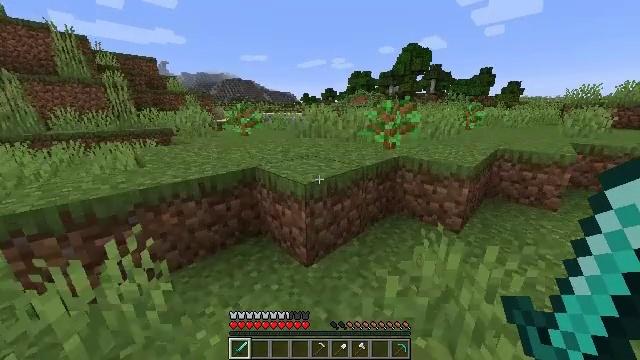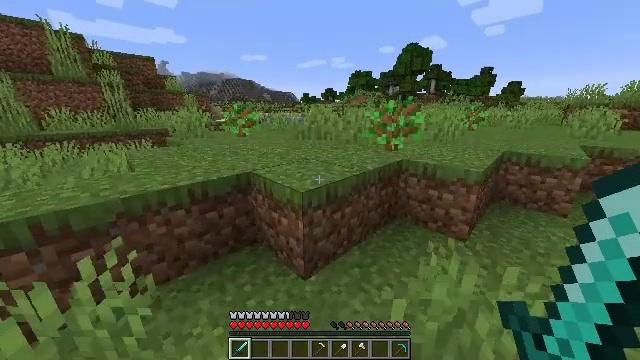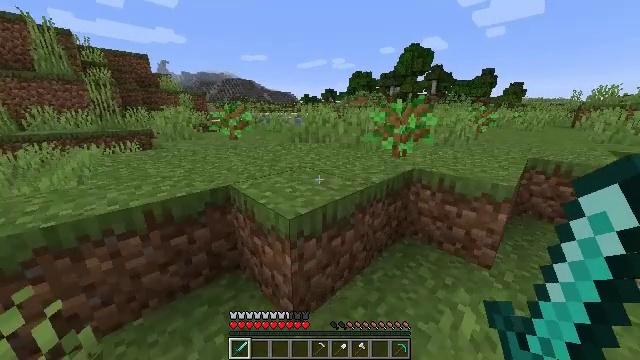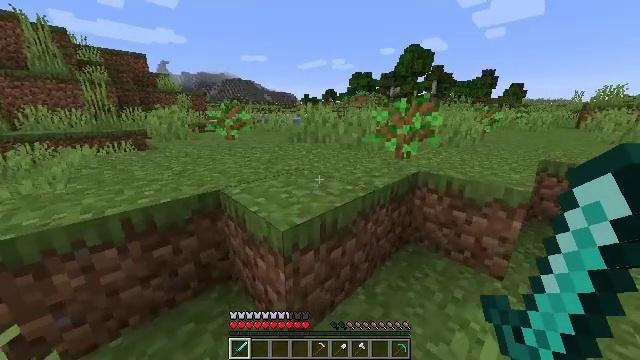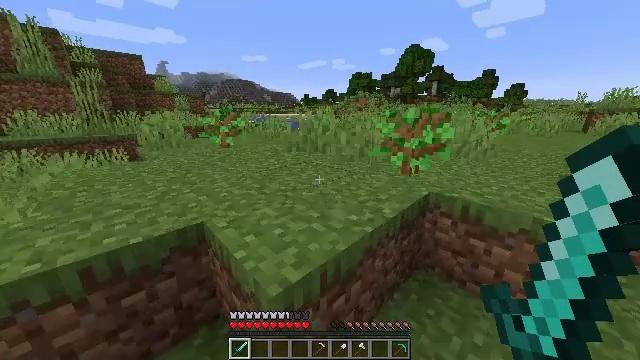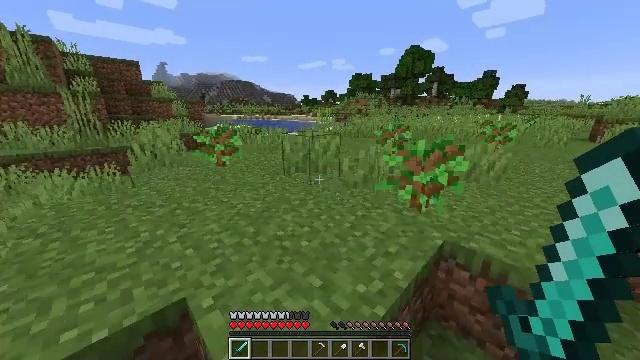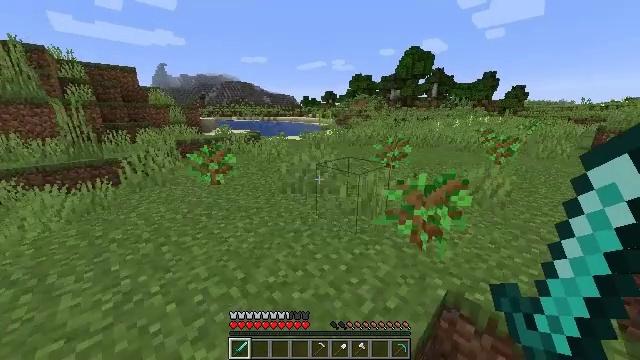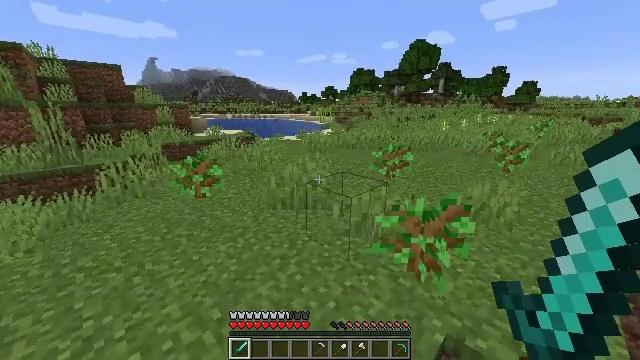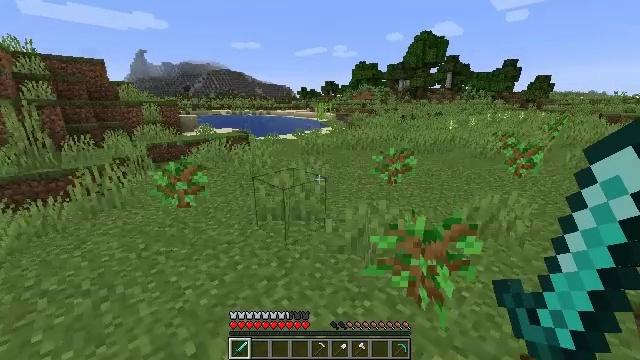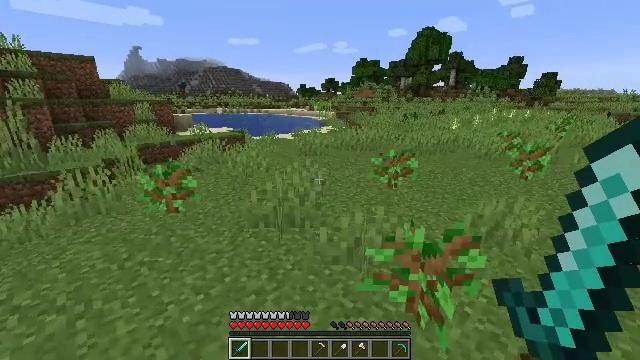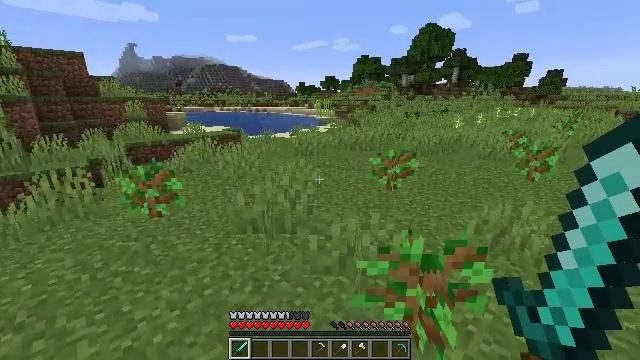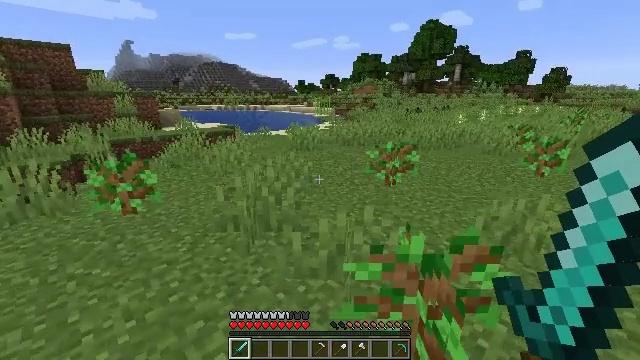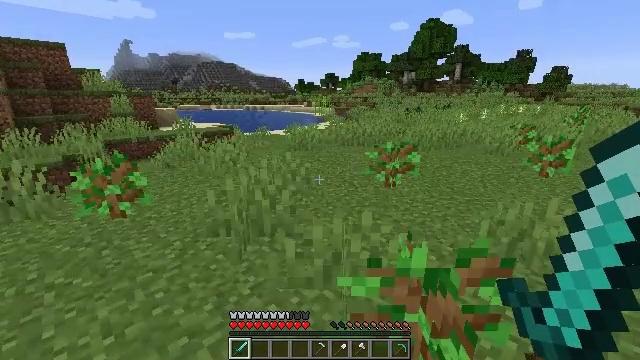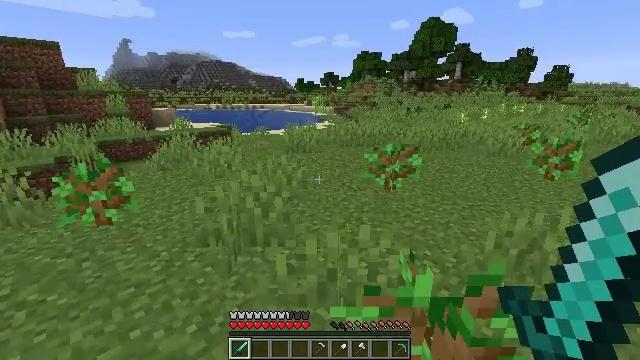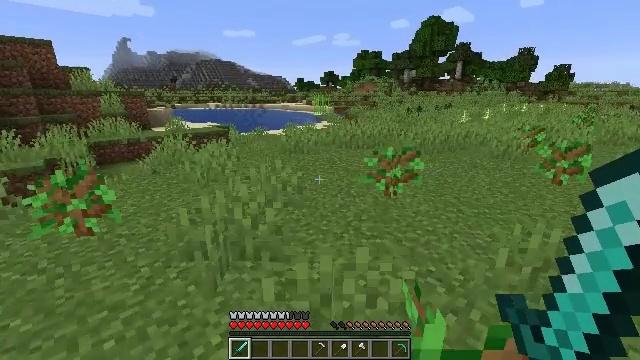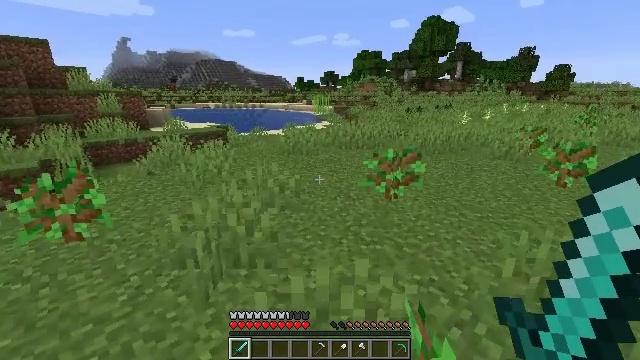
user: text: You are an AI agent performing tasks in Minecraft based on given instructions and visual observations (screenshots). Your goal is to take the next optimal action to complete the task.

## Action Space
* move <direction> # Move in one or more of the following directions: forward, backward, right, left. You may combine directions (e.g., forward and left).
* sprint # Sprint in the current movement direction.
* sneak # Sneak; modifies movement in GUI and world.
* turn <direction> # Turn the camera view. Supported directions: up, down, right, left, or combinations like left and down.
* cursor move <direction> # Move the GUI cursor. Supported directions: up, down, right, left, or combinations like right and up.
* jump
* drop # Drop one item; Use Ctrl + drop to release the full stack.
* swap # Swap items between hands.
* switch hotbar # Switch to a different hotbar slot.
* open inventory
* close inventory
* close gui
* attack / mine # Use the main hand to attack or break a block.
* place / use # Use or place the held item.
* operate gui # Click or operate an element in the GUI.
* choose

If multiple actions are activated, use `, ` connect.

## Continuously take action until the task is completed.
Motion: motion action
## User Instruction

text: Hunt fish.
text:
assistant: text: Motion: move forward
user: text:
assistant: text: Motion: move forward
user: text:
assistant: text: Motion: move forward
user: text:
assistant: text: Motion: move forward, jump
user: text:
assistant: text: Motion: move forward, jump
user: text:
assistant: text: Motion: move forward, jump
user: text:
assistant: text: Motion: move forward, jump
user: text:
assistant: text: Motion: move forward, jump
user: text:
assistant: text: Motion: move forward, jump
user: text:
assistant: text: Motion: move forward, jump
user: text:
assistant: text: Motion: move forward, jump
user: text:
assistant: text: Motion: move forward
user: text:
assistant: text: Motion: move forward
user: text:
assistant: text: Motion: move forward
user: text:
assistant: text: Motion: move forward
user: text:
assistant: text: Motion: move forward
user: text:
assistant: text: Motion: move forward
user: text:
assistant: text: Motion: move forward
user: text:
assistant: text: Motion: move forward
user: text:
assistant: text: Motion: move forward
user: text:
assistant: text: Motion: move forward
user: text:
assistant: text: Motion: no_op
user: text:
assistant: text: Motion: no_op
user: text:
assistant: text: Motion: move forward
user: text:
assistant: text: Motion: move forward
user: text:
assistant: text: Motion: move forward
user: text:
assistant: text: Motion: no_op
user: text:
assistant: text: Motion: move forward
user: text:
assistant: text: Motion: move forward
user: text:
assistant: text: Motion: move forward